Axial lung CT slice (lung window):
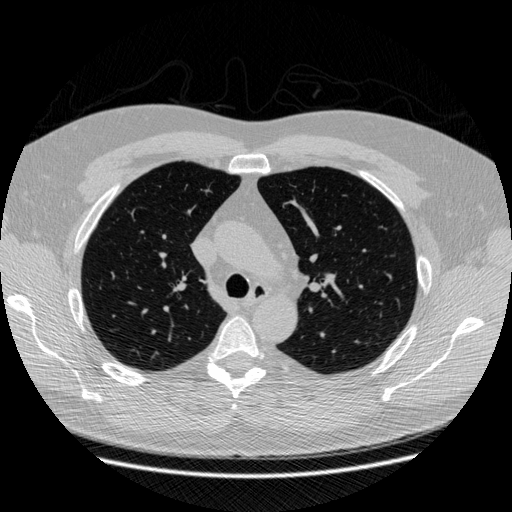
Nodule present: no